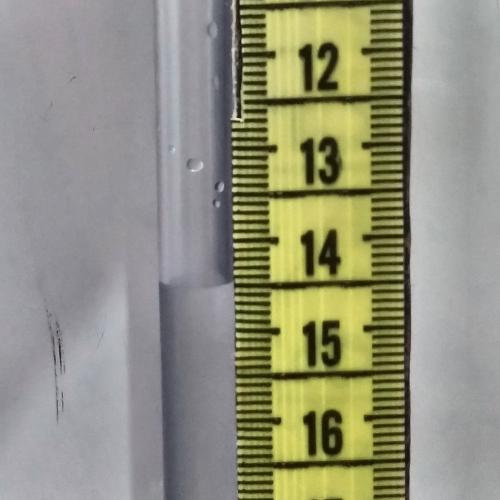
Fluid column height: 14.5 cm